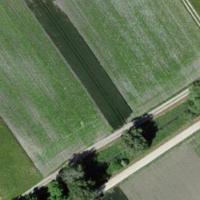
EUNIS habitat code: 52
Species observed at this site:
Grus grus